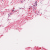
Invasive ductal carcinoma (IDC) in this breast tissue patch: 0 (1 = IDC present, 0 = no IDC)